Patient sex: M
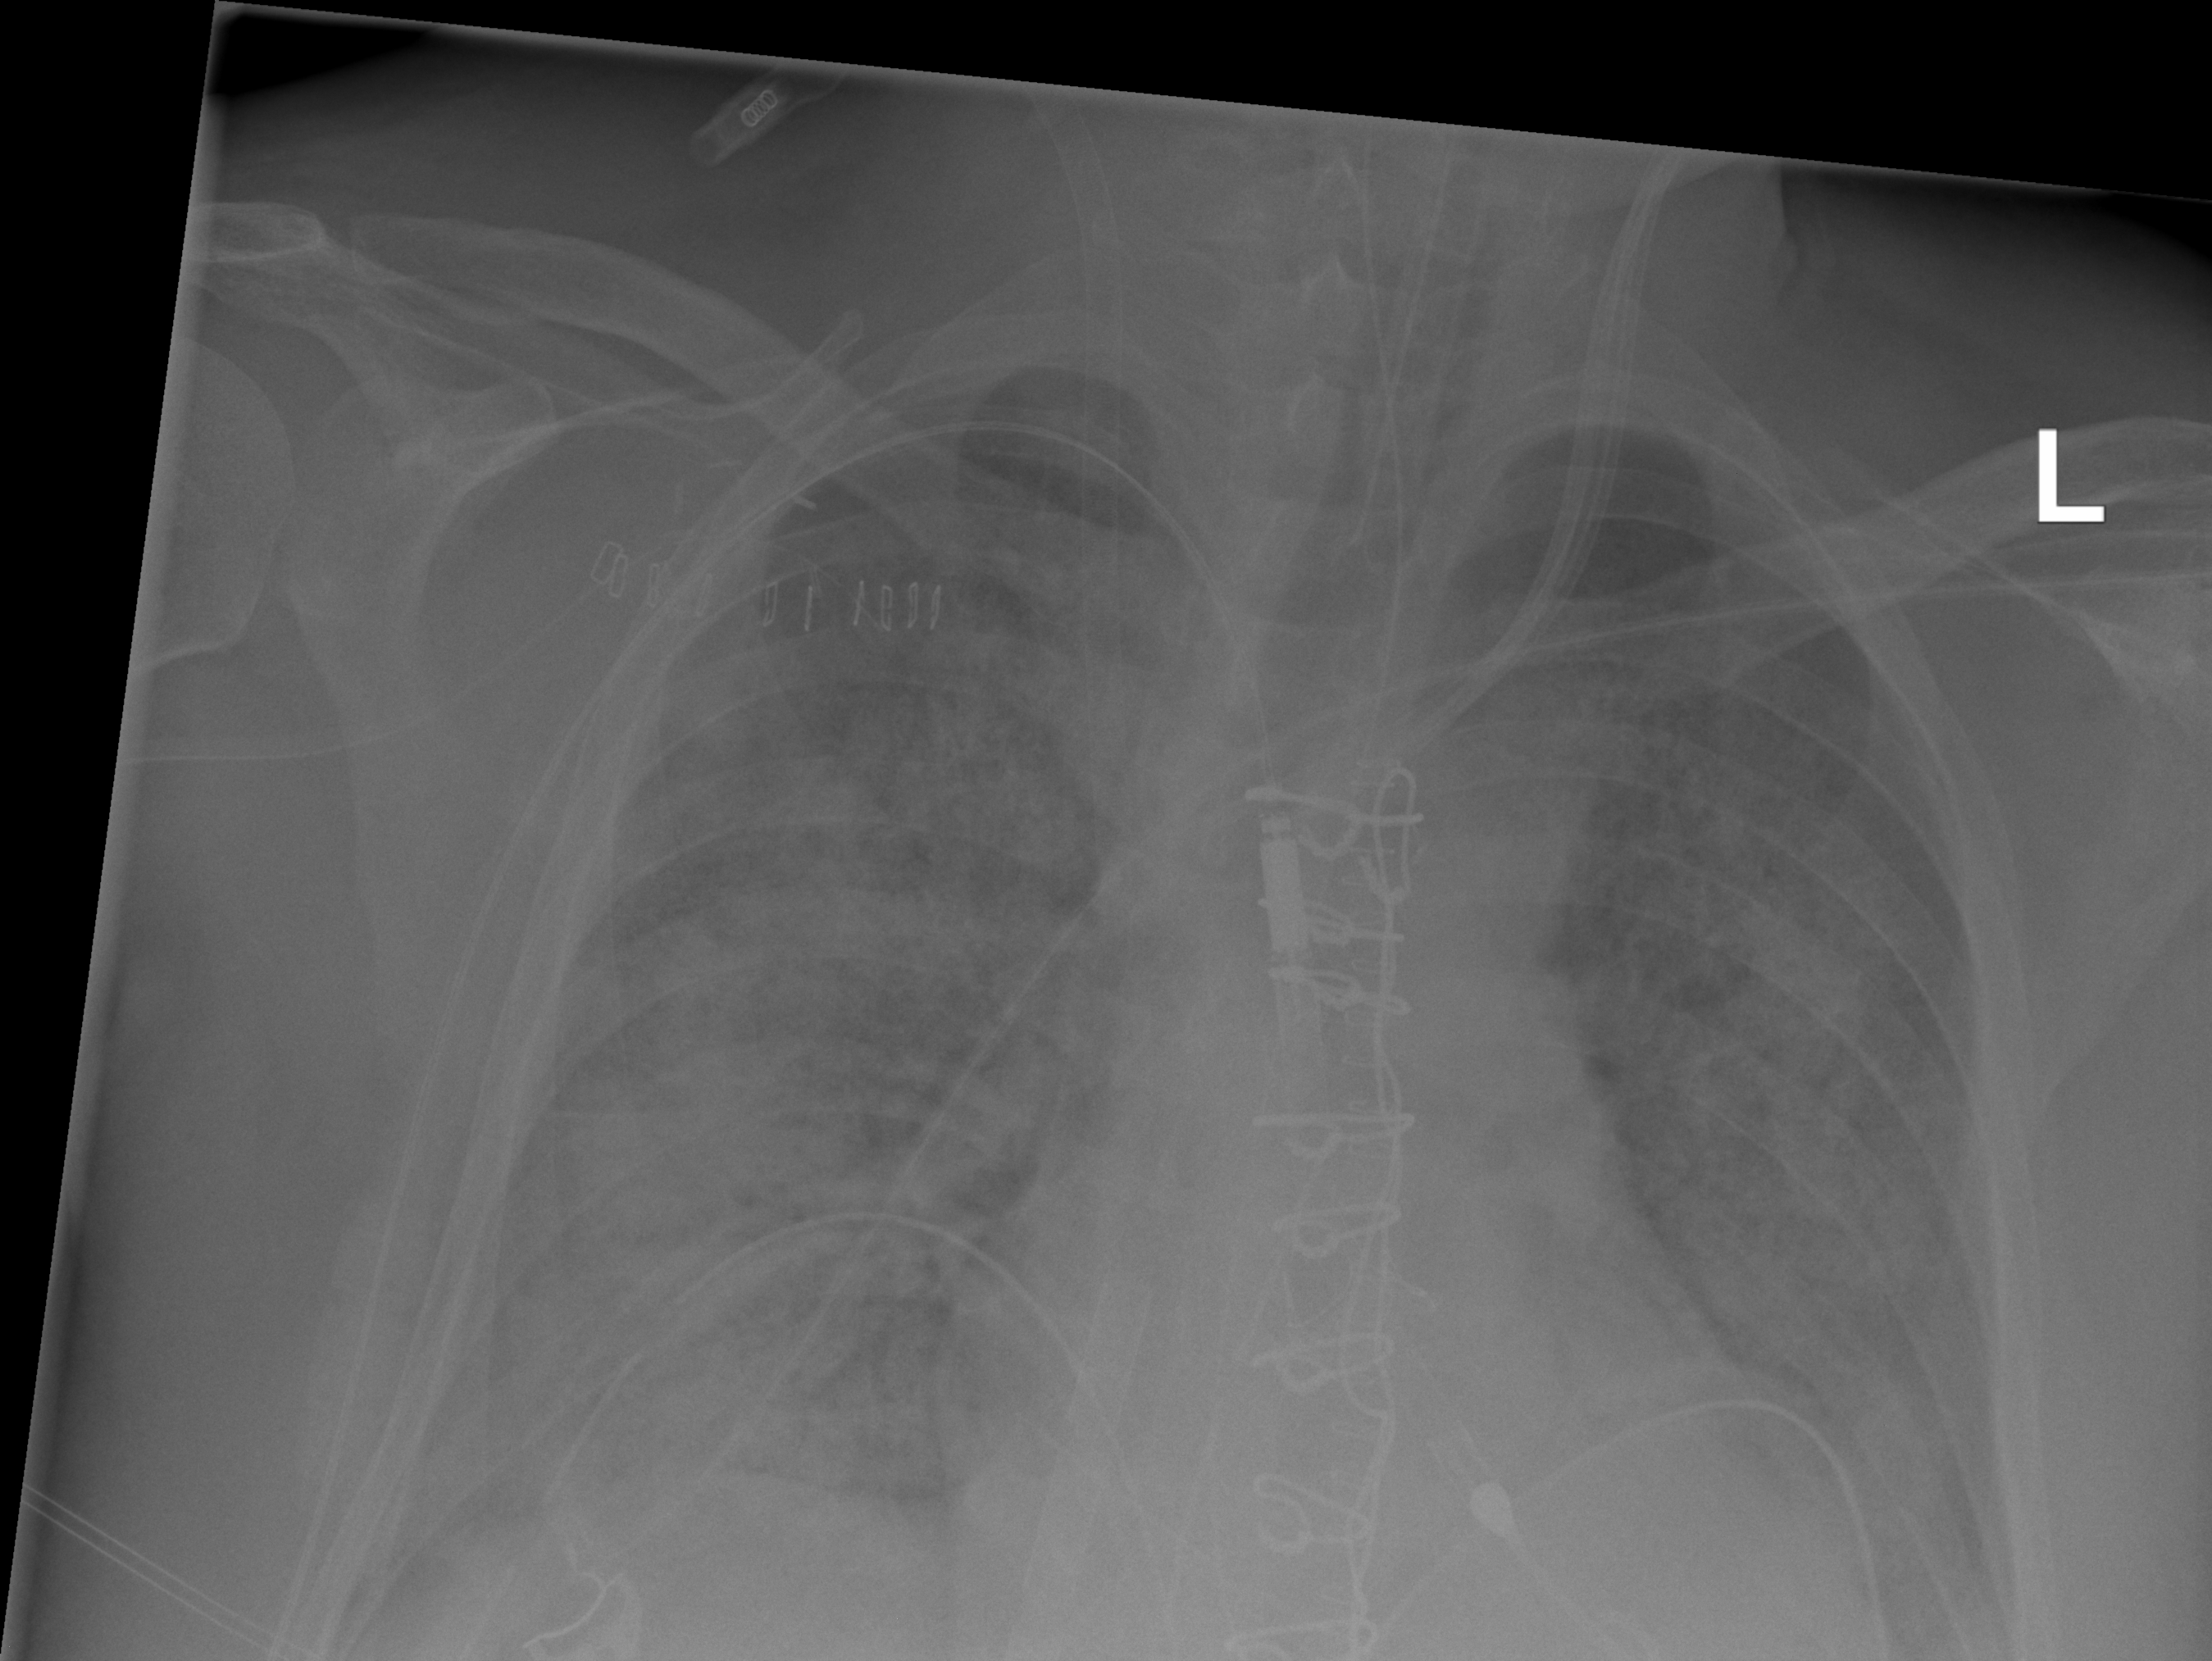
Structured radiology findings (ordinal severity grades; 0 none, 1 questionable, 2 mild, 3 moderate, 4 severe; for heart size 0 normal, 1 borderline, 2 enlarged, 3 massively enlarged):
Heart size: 2
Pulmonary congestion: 4
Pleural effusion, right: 1
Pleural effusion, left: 2
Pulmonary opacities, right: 4
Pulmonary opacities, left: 4
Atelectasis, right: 0
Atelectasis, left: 0